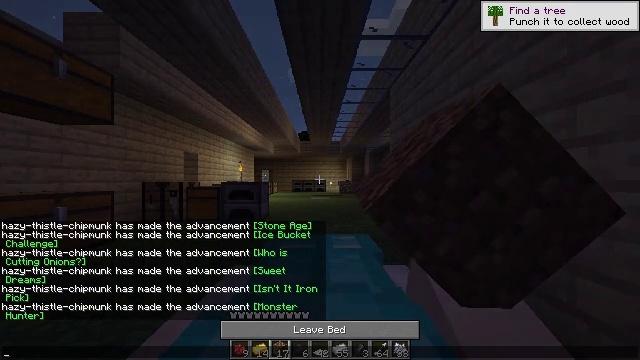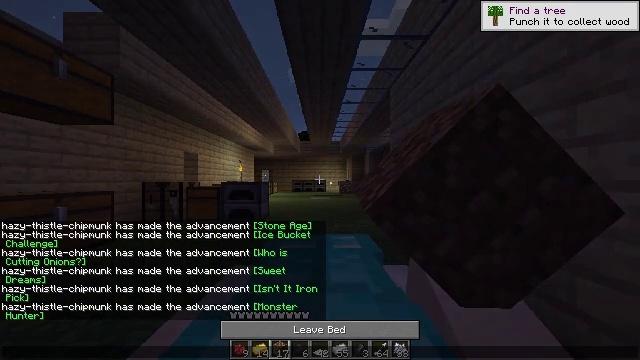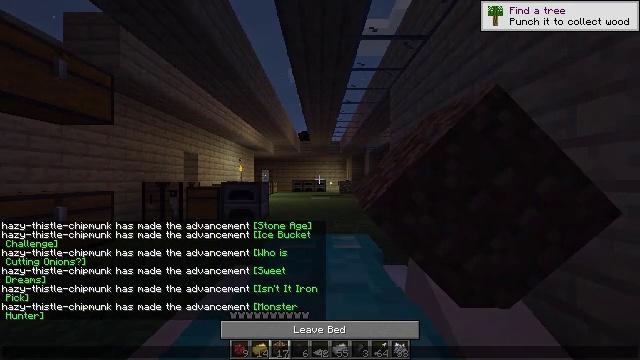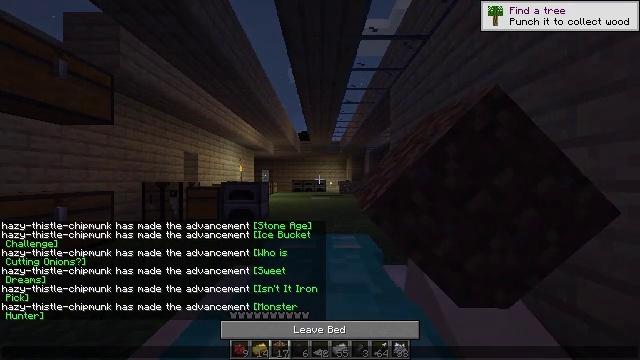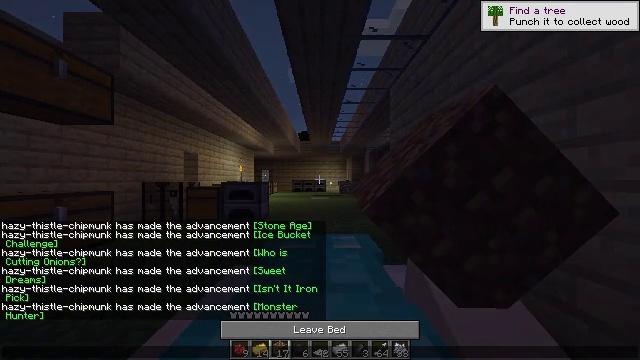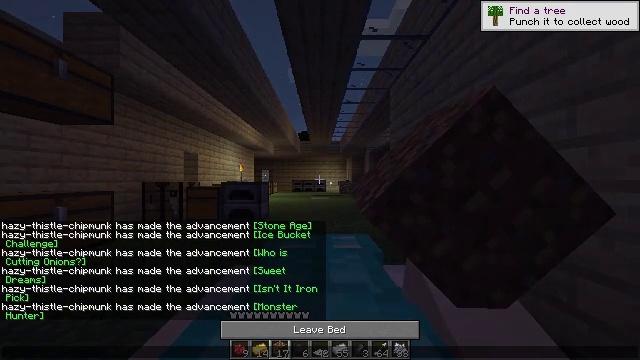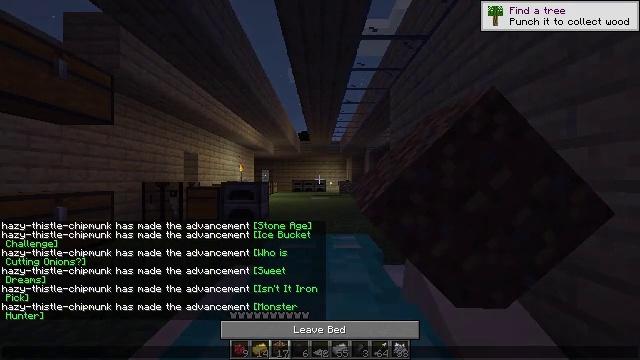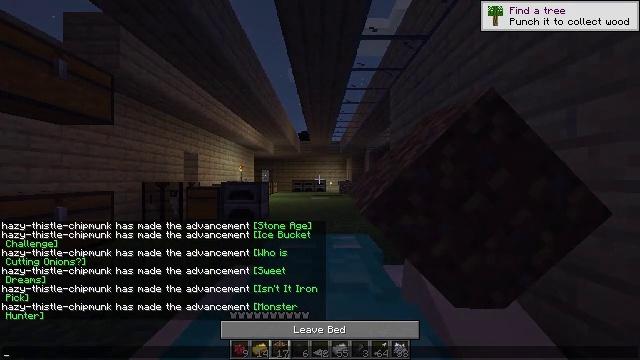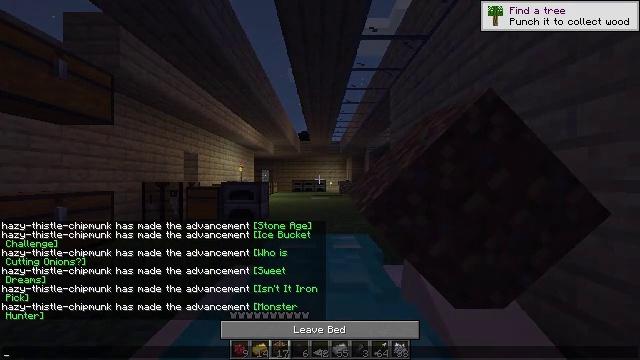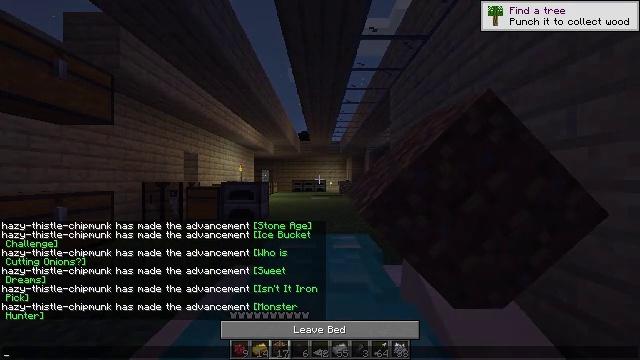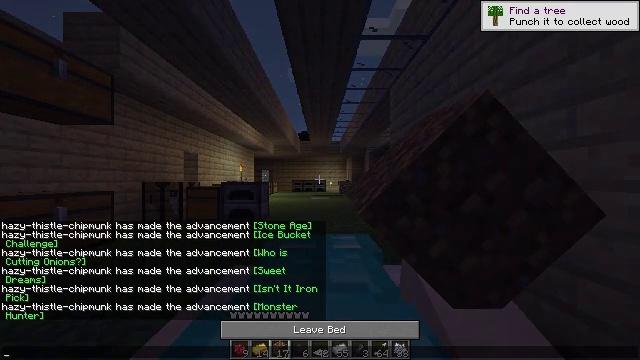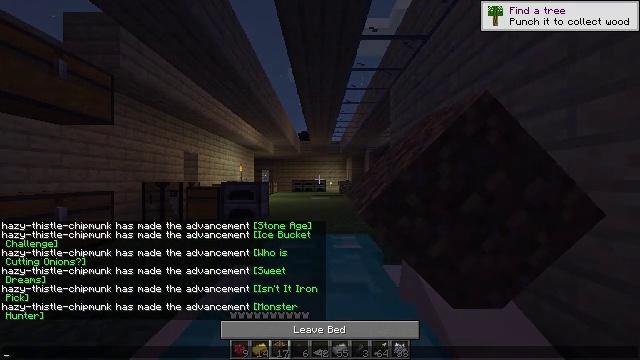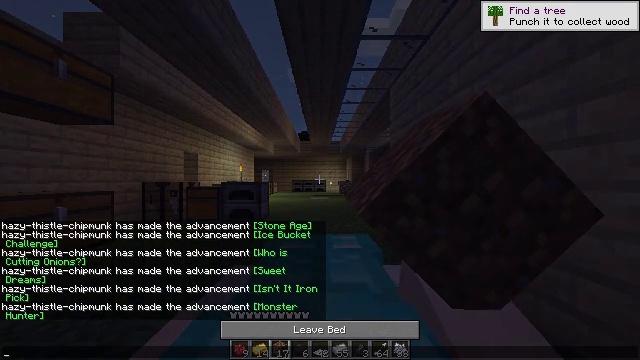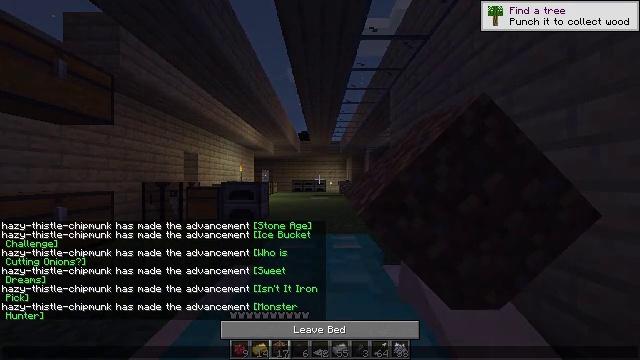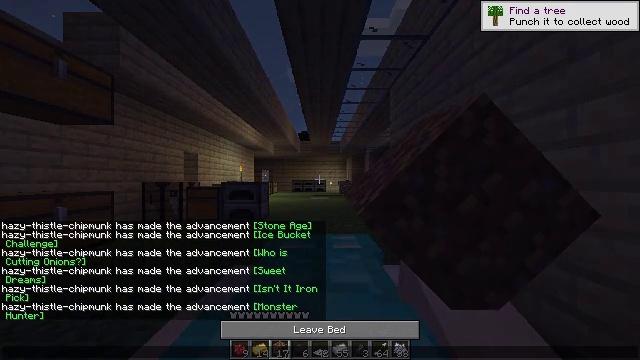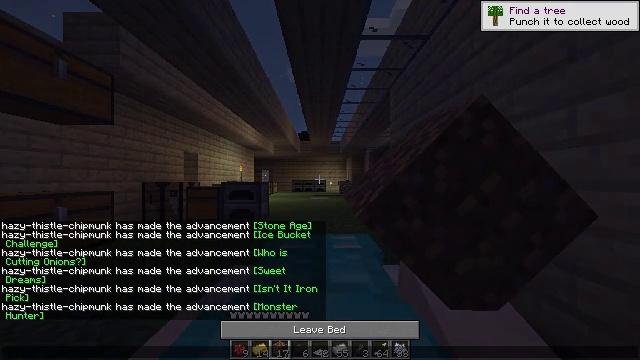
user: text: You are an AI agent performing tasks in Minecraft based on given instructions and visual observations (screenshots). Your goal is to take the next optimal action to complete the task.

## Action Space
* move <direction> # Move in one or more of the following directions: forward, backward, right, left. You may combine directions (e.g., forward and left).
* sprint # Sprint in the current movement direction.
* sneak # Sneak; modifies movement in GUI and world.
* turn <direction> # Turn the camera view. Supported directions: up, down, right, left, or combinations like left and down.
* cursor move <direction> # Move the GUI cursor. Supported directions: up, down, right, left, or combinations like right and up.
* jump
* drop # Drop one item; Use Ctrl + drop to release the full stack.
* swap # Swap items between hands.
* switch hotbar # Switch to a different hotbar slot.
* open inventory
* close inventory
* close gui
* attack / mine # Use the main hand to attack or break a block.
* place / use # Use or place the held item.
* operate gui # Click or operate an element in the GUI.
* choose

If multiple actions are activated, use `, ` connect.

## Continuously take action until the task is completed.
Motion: motion action
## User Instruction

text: Make a gold block by filling the crafting grid with gold ingots.
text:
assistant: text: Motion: no_op
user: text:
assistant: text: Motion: no_op
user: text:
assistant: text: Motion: no_op
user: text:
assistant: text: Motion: no_op
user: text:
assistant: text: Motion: no_op
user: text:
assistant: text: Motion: no_op
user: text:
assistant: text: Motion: no_op
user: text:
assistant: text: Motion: no_op
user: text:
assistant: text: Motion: no_op
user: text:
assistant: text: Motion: cursor move left
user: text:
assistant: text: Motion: cursor move left
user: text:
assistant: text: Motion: no_op
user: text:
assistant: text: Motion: no_op
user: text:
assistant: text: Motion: no_op
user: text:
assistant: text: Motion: no_op
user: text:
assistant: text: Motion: no_op
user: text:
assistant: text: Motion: no_op
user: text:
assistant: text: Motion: no_op
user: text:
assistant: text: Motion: no_op
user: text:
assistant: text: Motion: no_op
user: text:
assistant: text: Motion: no_op
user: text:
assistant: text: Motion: no_op
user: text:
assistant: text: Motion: no_op
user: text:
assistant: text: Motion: no_op
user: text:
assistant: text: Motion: no_op
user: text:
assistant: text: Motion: no_op
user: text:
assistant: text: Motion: no_op
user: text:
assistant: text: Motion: no_op
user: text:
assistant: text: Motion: no_op
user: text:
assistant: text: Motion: no_op